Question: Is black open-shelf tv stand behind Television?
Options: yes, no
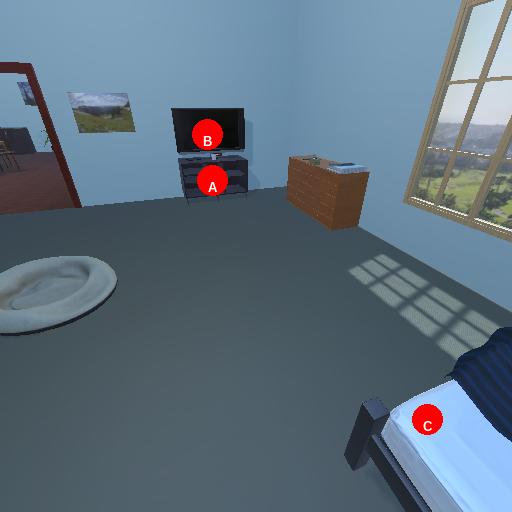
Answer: yes